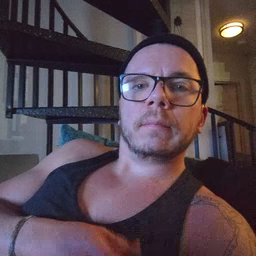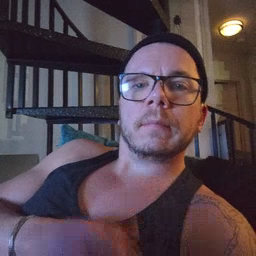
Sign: give